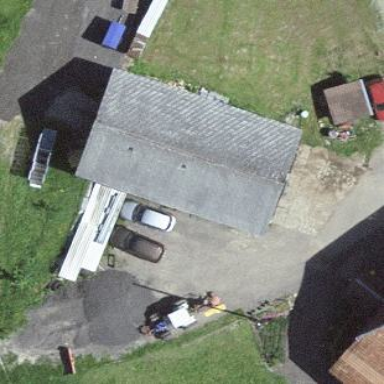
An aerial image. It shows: Garage.